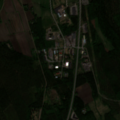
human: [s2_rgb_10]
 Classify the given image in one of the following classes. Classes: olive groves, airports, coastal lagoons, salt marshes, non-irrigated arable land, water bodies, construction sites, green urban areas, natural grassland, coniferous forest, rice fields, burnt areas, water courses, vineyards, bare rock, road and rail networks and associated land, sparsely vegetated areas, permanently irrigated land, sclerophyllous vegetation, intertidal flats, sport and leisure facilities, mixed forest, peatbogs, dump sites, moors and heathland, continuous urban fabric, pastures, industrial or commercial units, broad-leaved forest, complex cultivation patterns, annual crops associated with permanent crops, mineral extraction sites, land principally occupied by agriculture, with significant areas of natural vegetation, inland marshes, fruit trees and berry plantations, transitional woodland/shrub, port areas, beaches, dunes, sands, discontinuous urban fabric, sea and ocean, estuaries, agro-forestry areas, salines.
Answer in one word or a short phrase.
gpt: industrial or commercial units, non-irrigated arable land, coniferous forest, mixed forest